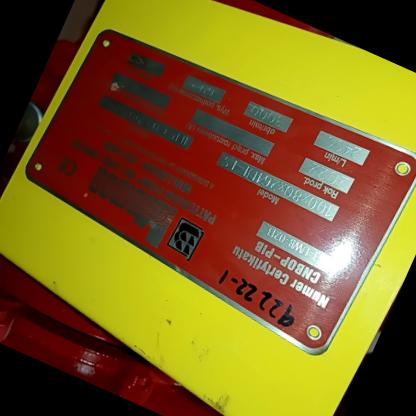
Klasa: tabliczka-znamionowa